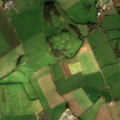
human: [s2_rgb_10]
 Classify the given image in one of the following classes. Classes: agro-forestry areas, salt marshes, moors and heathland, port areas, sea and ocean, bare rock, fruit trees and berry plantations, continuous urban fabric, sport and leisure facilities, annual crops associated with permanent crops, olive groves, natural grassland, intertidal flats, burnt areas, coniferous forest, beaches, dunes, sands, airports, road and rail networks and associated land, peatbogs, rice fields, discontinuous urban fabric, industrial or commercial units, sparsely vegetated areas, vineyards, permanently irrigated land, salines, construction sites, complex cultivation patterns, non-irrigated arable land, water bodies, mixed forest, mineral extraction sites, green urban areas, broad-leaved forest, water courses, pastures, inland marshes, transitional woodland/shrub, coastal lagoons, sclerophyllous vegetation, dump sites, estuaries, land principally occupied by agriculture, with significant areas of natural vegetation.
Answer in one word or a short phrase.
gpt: non-irrigated arable land, complex cultivation patterns, mixed forest